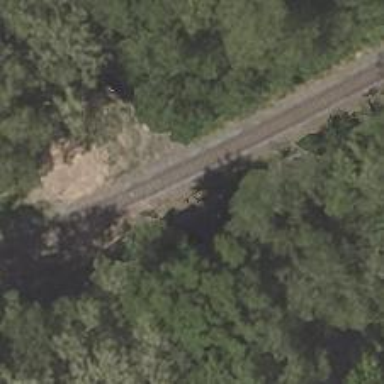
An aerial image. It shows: Railway track.